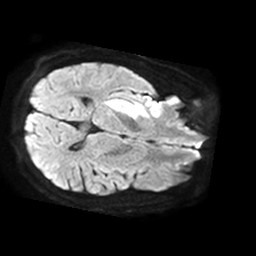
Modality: TRACE
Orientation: axial
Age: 45
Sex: female
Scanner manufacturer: philips
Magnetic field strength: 1.5 T
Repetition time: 3.403 s
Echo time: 0.06922 s